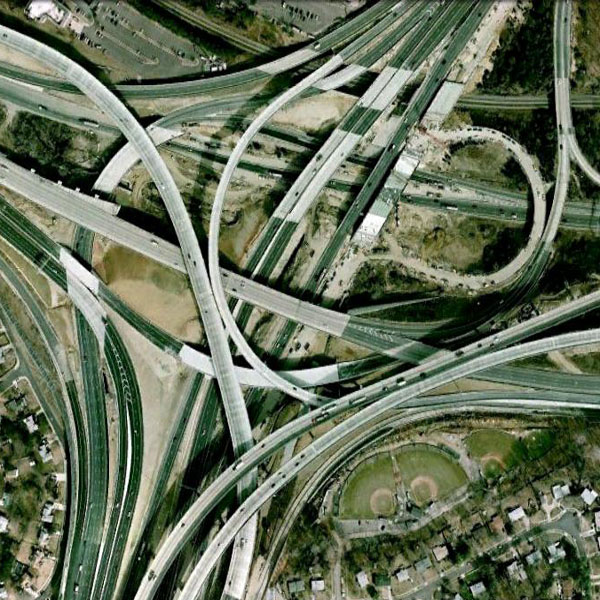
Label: Viaduct